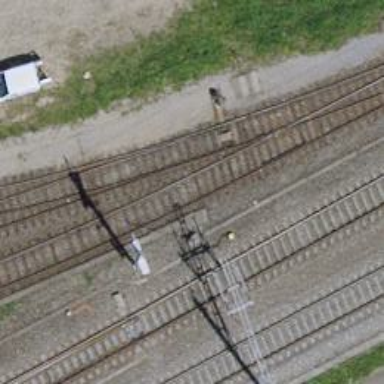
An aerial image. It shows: Railway switch.